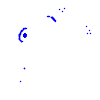
Particle: pion